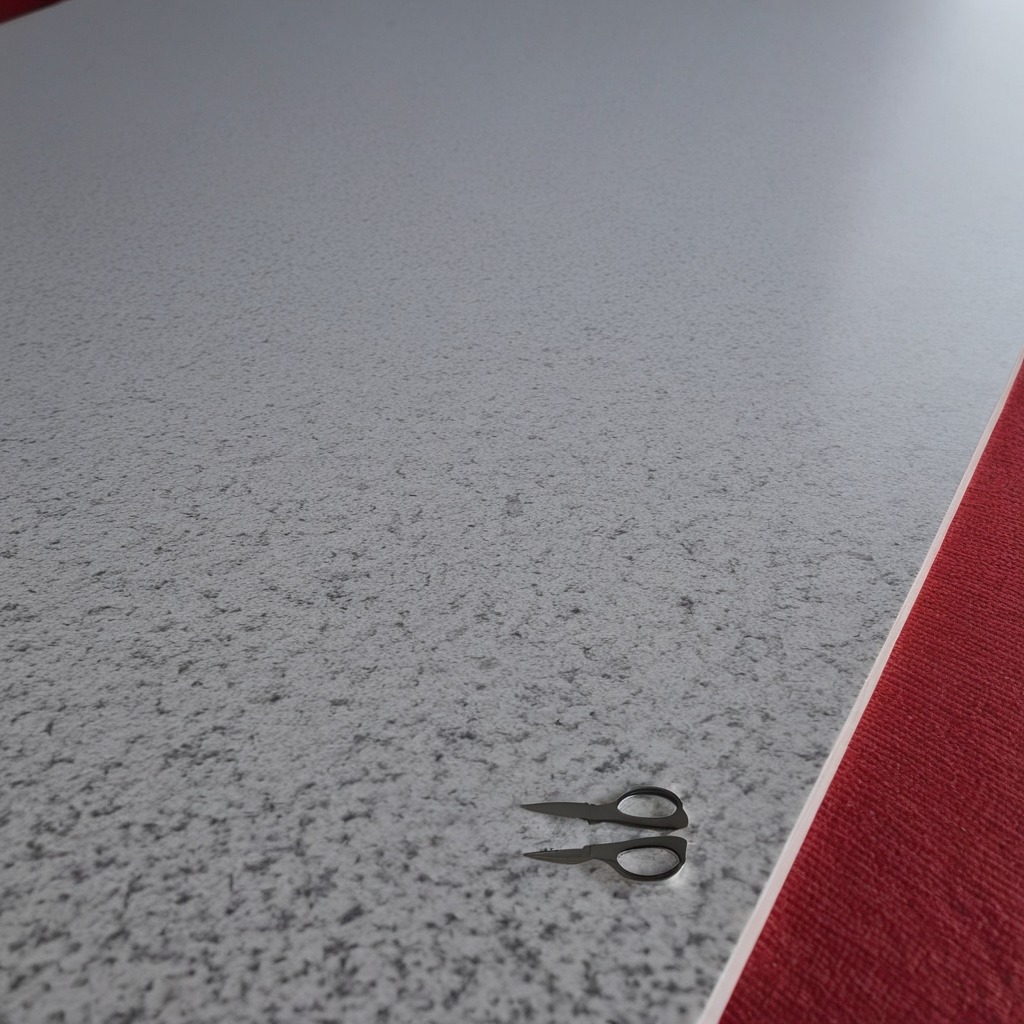
A scissor is lying on the clean granite tabletop covered with a red rubber mat inside a workshop under bright overhead lighting crisp shadows high clarity worn but beneath the mat